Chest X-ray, PA view. Patient: 65 years old, sex M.
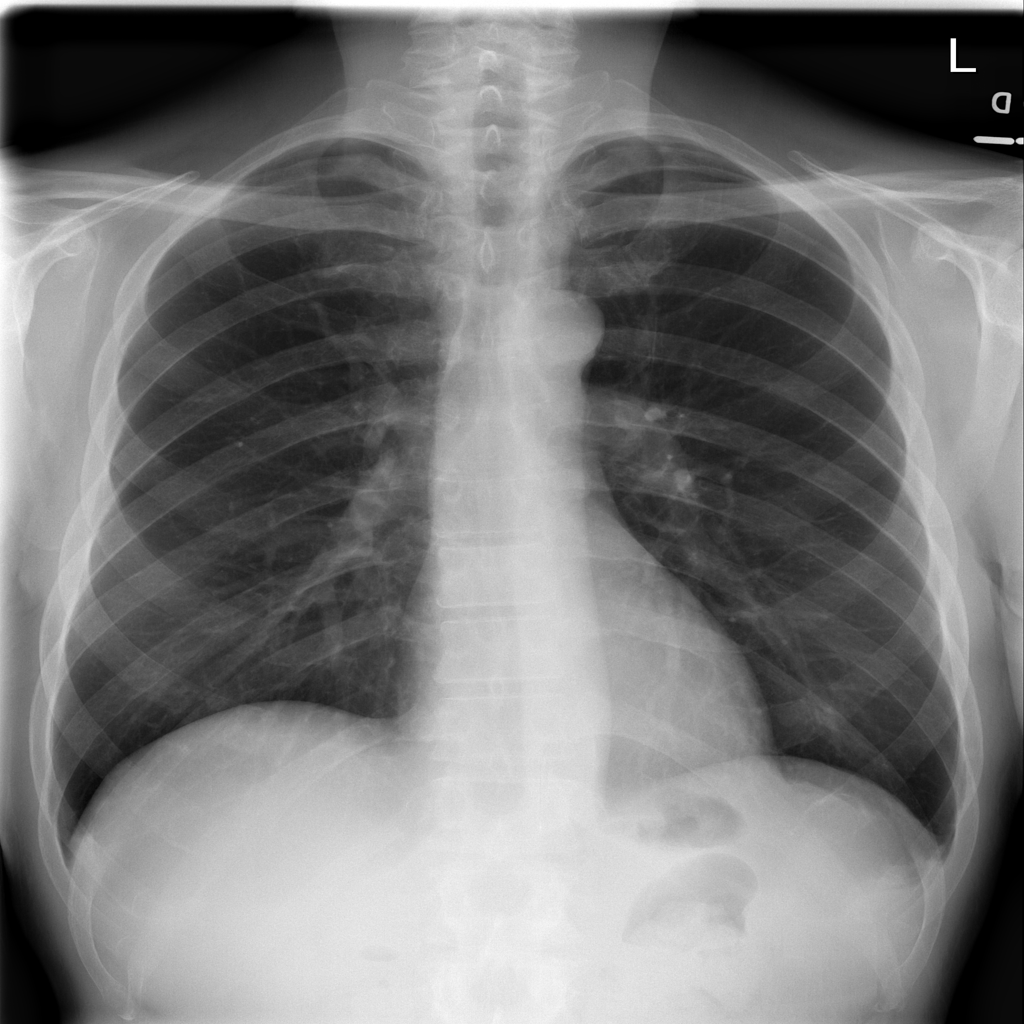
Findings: No Finding